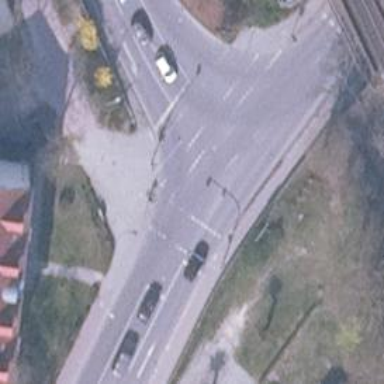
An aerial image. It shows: Road crossing with traffic signals.